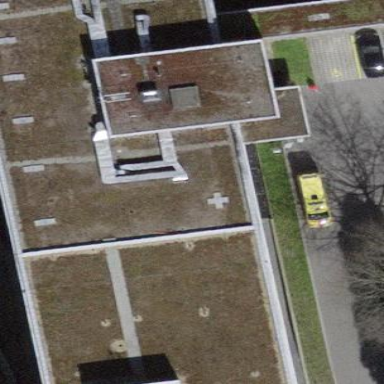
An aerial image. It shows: Hospital building.